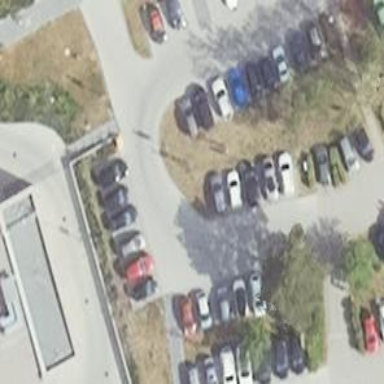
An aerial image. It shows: Road serving as parking aisle.